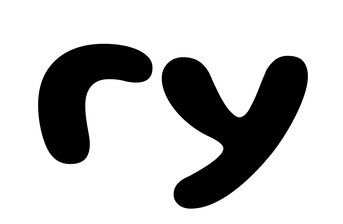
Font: Gluten_SemiBold